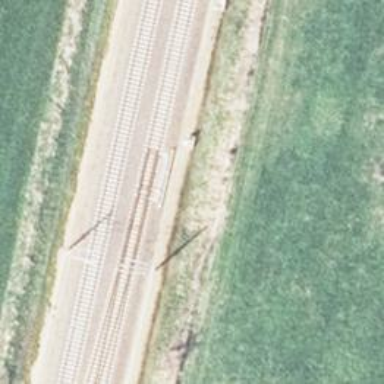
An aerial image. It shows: Railway switch with the turnout pointing to the right.